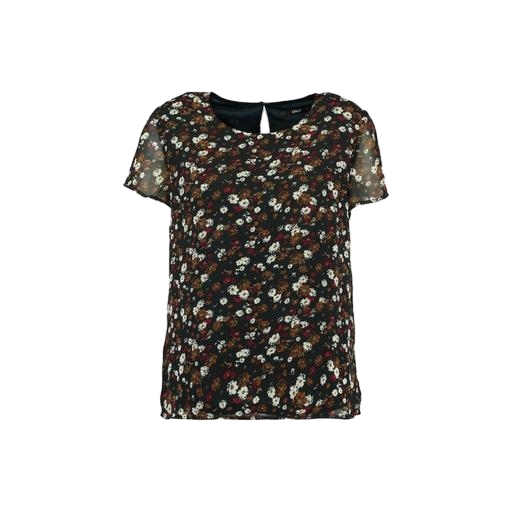
multicolor floral-print t-shirt only macy, black plus size printed t-shirt only macy, black printed short-sleeve top only macy, white background